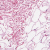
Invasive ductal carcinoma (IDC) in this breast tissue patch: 0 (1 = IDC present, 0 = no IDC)